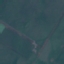
Land use / land cover class: HerbaceousVegetation